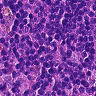
Metastatic tissue present: no